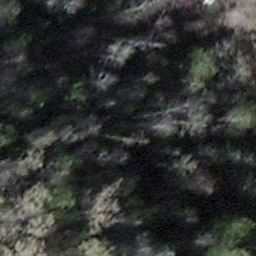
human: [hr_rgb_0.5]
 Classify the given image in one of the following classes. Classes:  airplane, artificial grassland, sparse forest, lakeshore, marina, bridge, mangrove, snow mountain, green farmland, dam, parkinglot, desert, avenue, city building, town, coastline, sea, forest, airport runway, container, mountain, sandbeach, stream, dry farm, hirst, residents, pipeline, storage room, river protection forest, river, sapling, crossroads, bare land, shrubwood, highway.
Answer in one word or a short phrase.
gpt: shrubwood